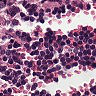
Metastatic tissue present: yes